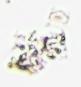
Label: Detritus